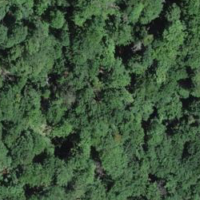
EUNIS habitat code: 41
Species observed at this site:
Tachybaptus ruficollis
Corvus corone
Podiceps cristatus
Turdus philomelos
Fulica atra
Dendrocopos major
Emberiza cirlus
Turdus viscivorus
Buteo buteo
Sylvia atricapilla
Phylloscopus collybita
Larus michahellis
Dendrocoptes medius
Erithacus rubecula
Pica pica
Phoenicurus ochruros
Sitta europaea
Garrulus glandarius
Falco tinnunculus
Picus viridis
Corvus corax
Cyanistes caeruleus
Linaria cannabina
Chloris chloris
Fringilla coelebs
Passer domesticus
Turdus merula
Columba palumbus
Phalacrocorax carbo
Parus major
Hirundo rustica
Mergus merganser
Milvus migrans
Milvus milvus
Motacilla alba